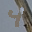
Label: 4